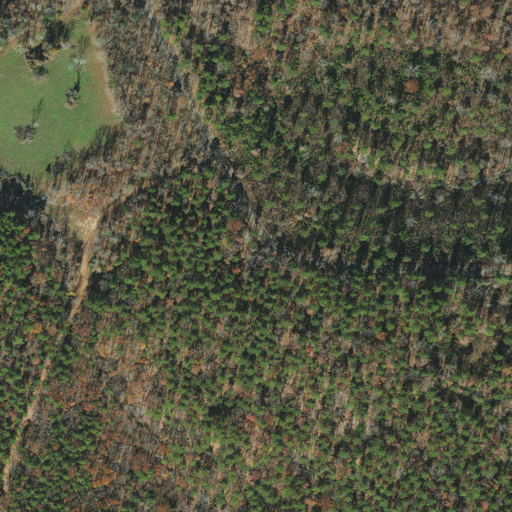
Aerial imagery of mountain in Arkansas named Newton Hill containing deciduous forest, evergreen forest, open development, mixed forest, and low intensity development